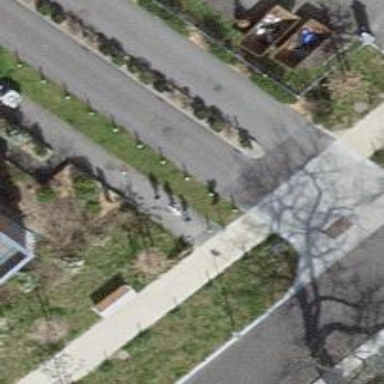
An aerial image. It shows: Sidewalk with surface of fine gravel.